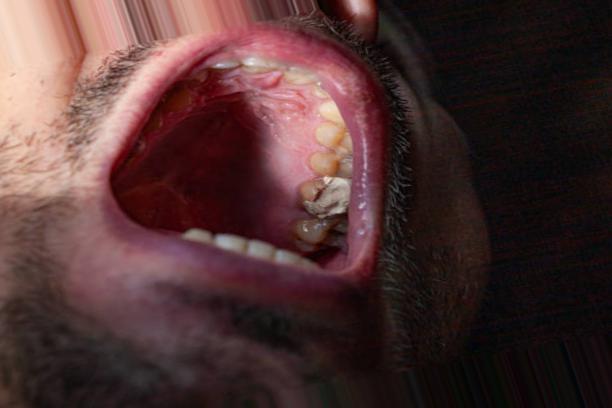
Condition: Caries